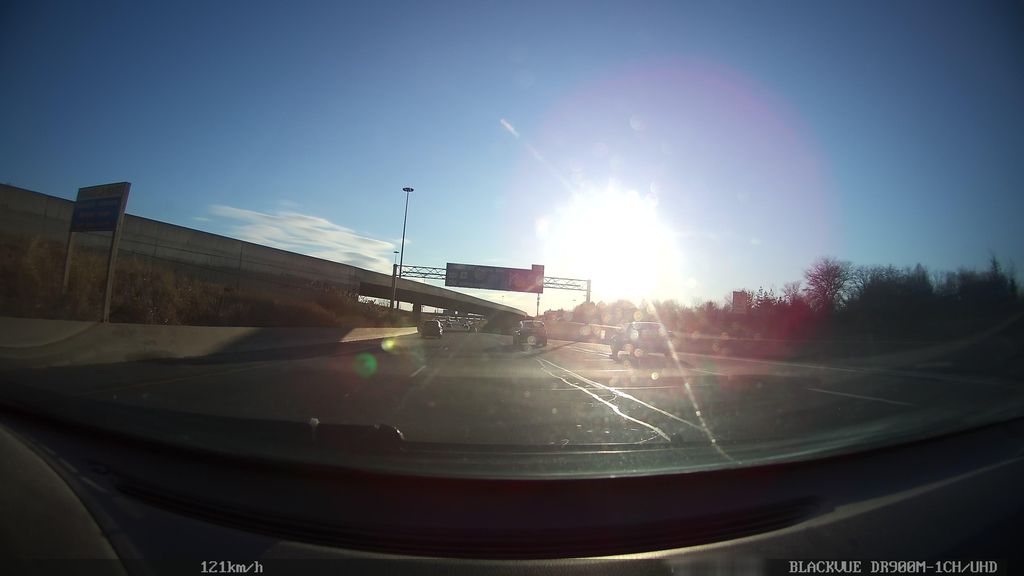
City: toronto